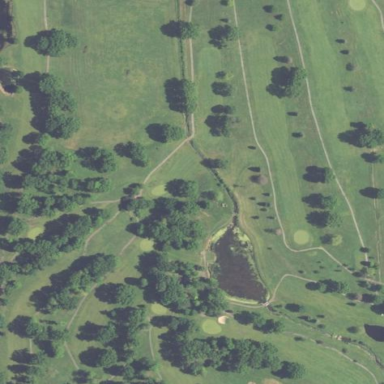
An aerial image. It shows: Golf course surrounded by greenery.